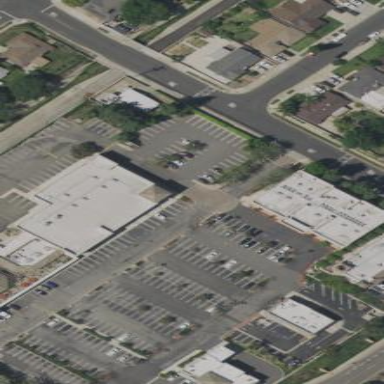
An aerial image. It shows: Retail building.